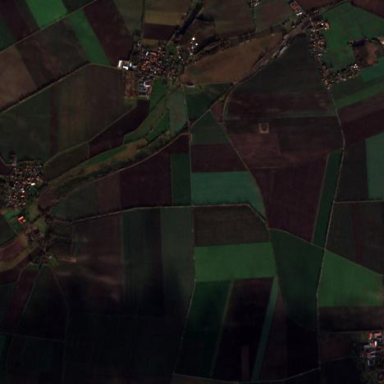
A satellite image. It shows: View of farmland.